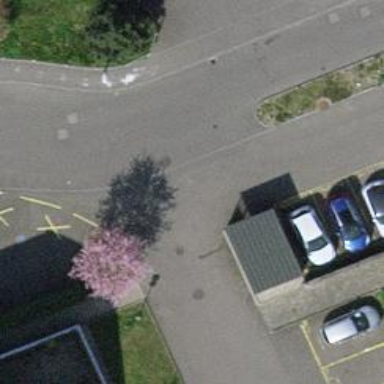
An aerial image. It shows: Asphalt footpath with unmarked crossing.